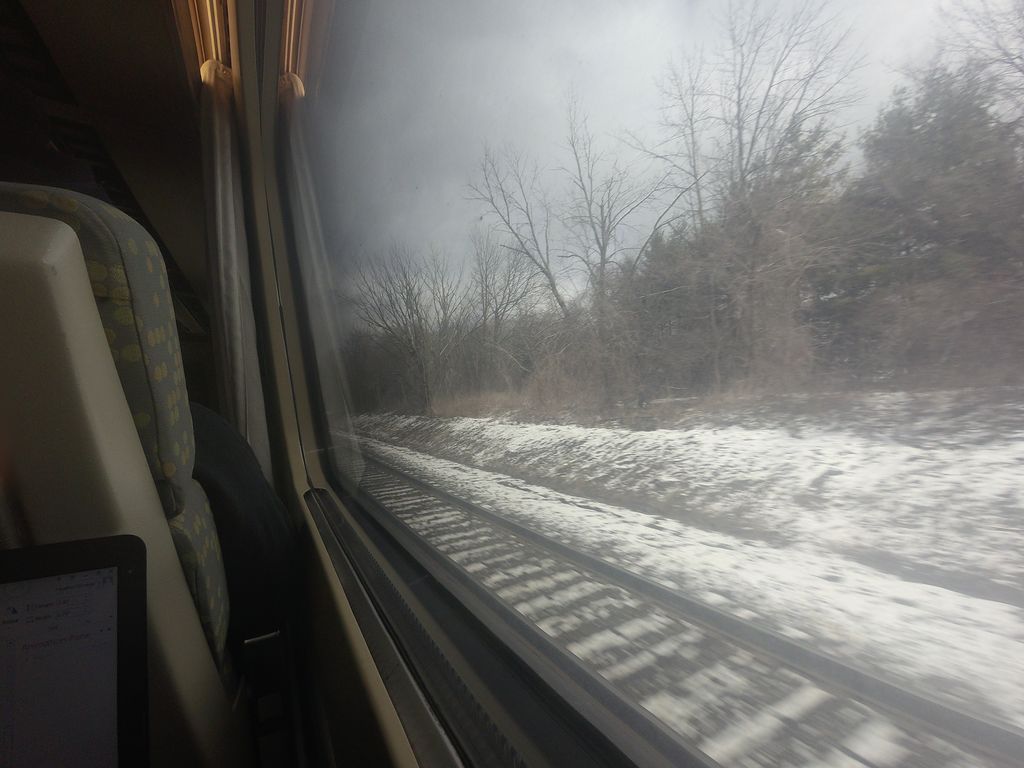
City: toronto